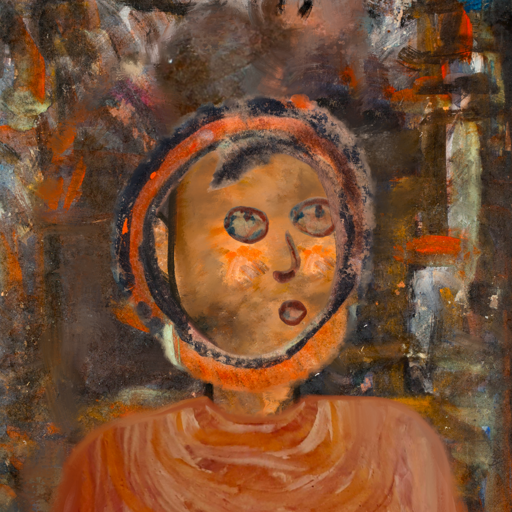
Background: GypsyQueen, Head And Neck Side: Gypsy_Queen, Face Side: Orphan, Bust: Pious_Lady, Hair Side: Childish, Head Accessory: Blank, Second Necklace: Blank, Necklace: Blank, Baby: Blank